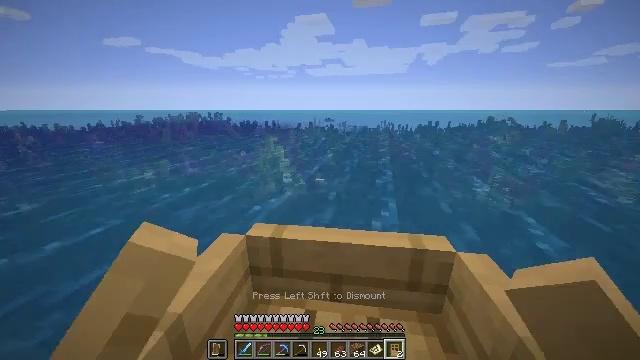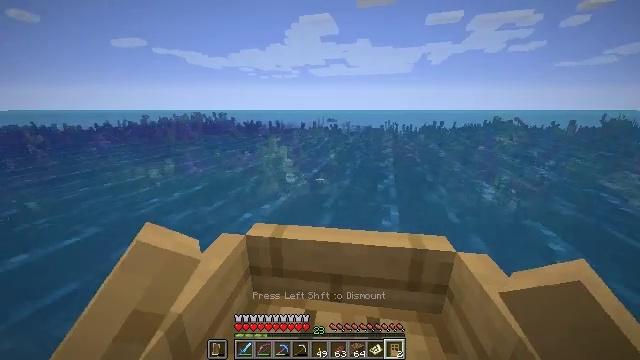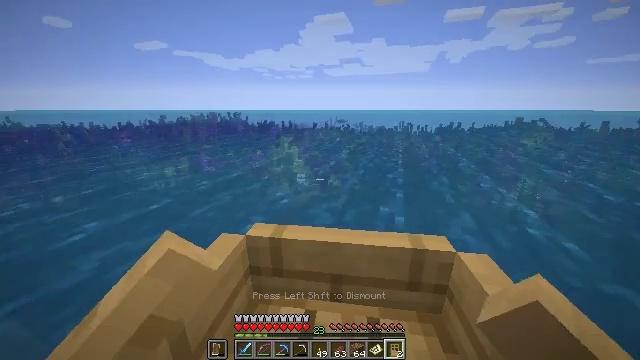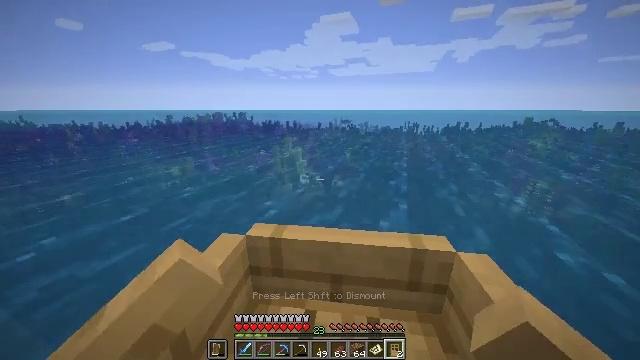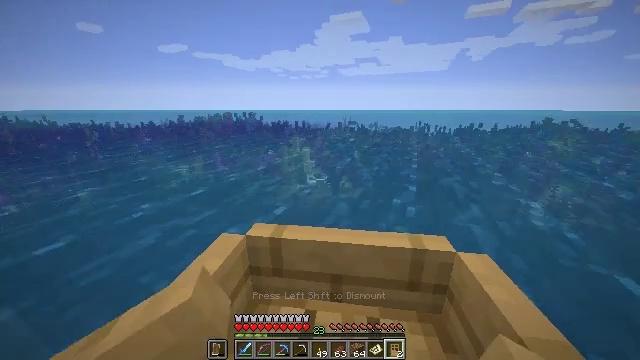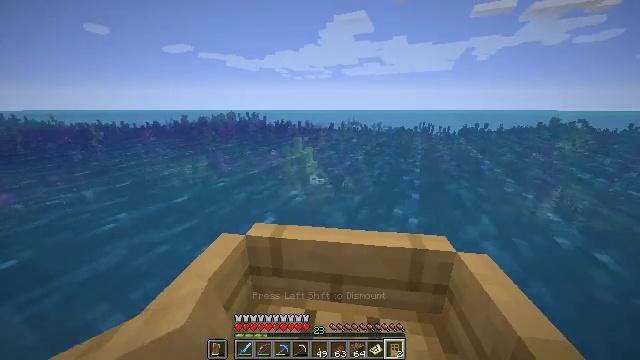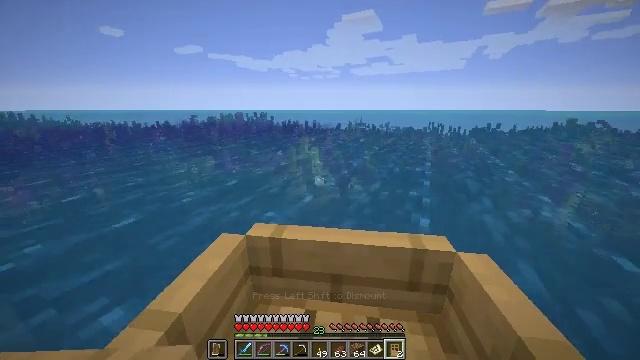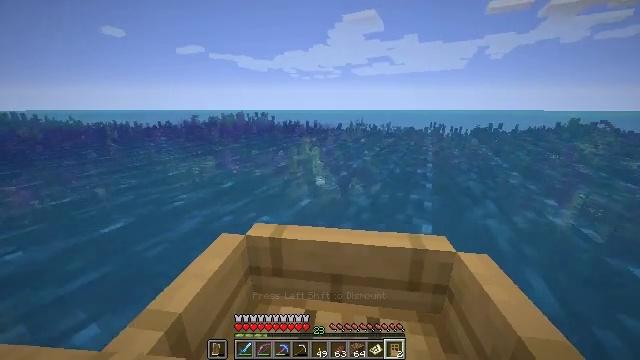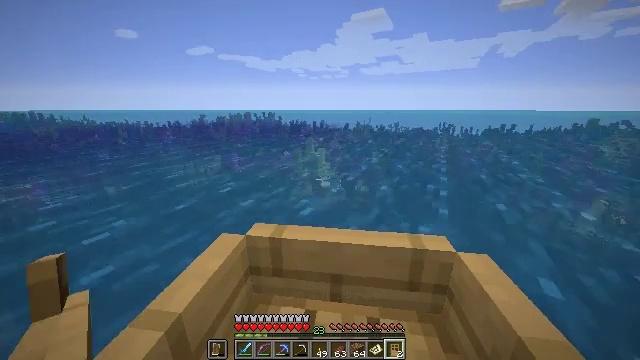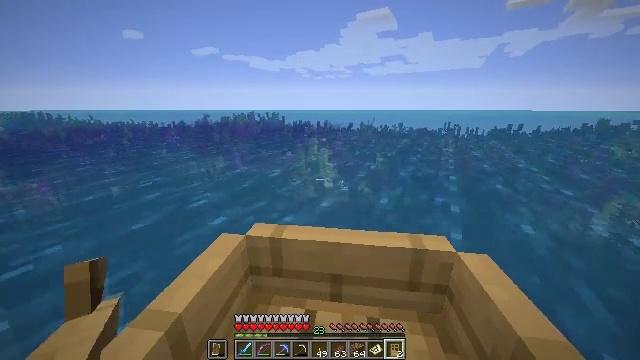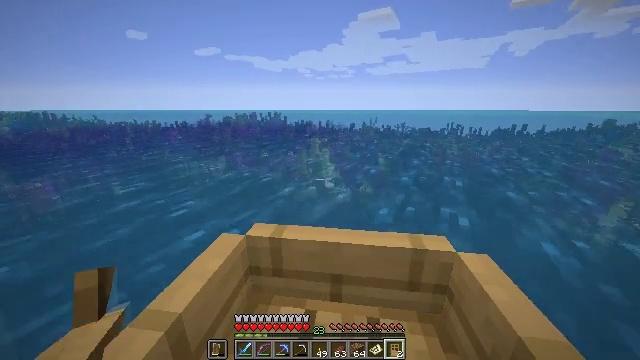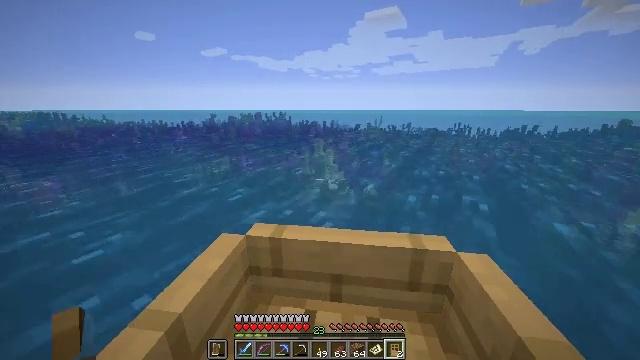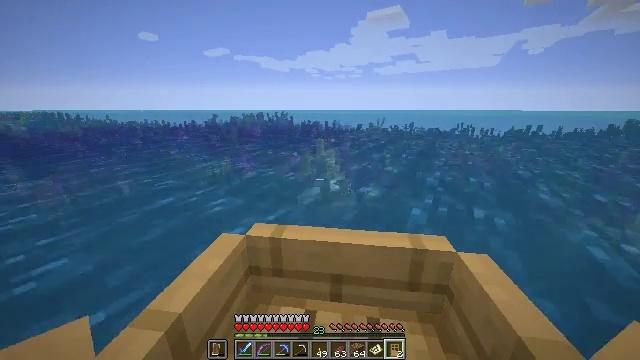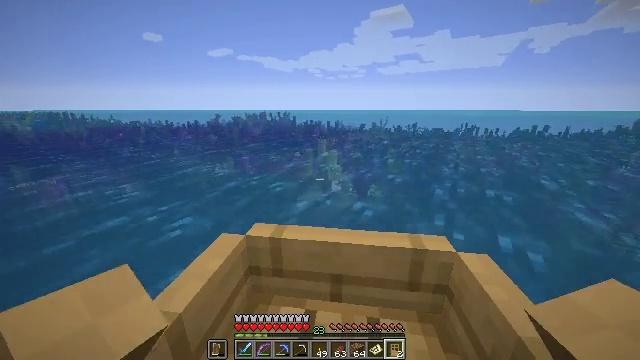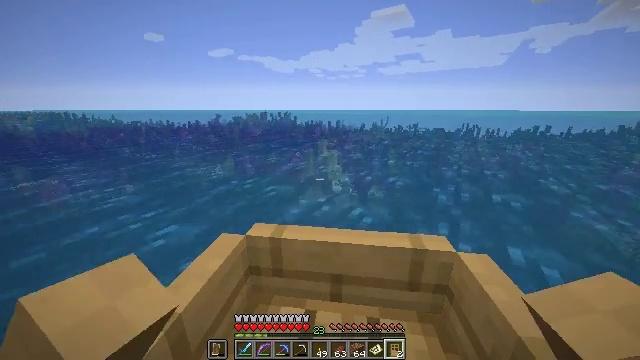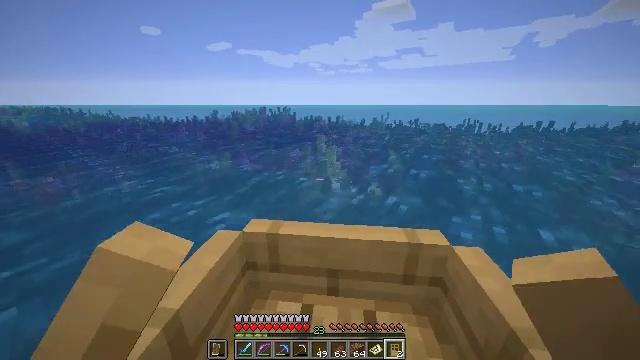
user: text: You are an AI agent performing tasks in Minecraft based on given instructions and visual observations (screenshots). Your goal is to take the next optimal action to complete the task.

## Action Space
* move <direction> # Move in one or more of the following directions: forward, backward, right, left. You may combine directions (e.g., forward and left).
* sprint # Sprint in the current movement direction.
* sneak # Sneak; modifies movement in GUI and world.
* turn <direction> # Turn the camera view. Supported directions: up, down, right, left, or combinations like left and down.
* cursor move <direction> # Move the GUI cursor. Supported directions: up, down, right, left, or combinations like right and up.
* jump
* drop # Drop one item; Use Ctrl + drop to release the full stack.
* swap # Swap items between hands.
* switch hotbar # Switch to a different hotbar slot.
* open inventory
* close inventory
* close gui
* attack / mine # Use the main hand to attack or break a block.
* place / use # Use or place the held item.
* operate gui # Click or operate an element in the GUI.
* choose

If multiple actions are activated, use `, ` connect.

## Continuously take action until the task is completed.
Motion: motion action
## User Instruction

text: Break the sea pickle cluster.
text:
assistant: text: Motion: move forward
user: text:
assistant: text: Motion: move forward
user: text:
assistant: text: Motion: move forward
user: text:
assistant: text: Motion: move forward
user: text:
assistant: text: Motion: move forward
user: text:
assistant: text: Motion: move forward
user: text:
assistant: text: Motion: move forward
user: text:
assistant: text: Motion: move forward
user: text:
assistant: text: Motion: move forward
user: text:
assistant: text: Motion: move forward
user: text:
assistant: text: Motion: move forward
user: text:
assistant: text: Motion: move forward
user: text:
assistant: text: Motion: move forward
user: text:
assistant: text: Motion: move forward
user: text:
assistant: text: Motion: move forward, turn right and down
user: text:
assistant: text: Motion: move forward
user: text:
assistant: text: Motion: move forward, turn right and down
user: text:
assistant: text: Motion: move forward
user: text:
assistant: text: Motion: move forward
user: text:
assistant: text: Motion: move forward
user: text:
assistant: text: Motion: move forward
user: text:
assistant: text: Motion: move forward
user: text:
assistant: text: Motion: move forward
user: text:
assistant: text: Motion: move forward
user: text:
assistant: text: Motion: move forward
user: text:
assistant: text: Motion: move forward
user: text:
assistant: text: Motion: move forward
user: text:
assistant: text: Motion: move forward
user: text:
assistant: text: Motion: move forward
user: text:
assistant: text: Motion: move forward